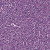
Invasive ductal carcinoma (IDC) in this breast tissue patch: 1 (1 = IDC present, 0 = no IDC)